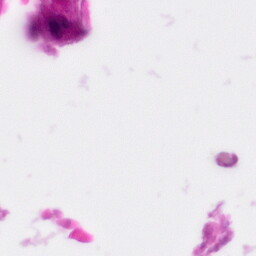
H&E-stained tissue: Pancreatic